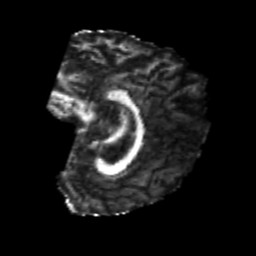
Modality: FA
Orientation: sagittal
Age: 22
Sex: male
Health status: healthy
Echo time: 0.074 s